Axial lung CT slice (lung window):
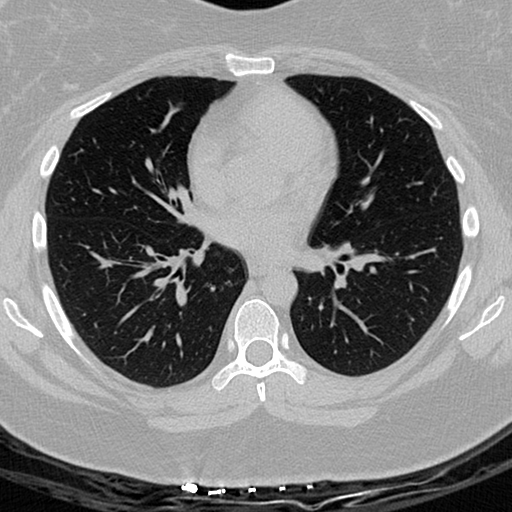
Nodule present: no